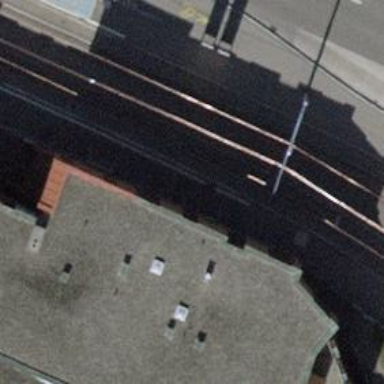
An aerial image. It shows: Tram stop with public transport stop position.